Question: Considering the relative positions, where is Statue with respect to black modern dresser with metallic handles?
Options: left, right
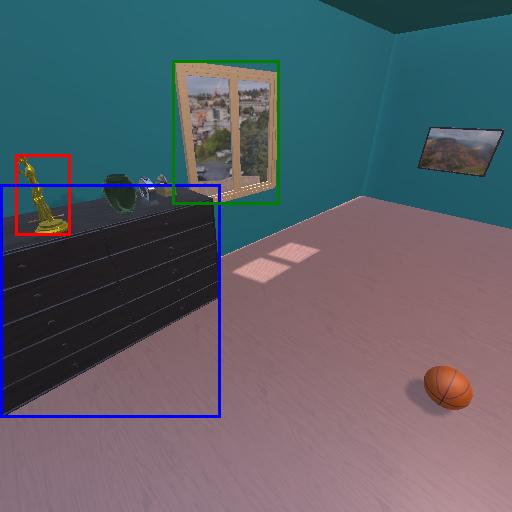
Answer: left